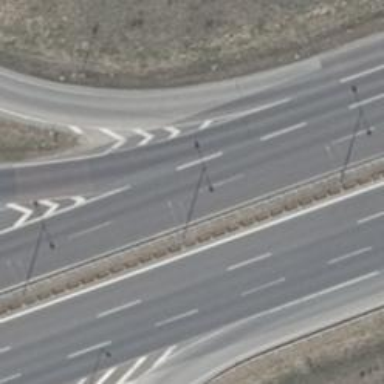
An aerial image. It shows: Motorway junction.